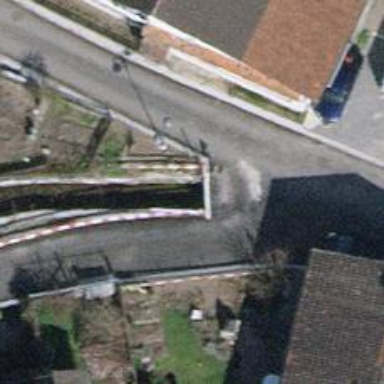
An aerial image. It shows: There is tunnel.